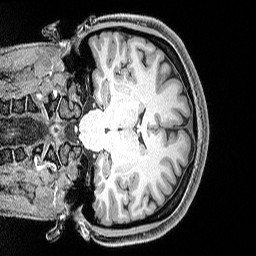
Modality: T1w
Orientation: coronal
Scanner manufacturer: siemens
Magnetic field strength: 3 T
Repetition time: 2.53 s
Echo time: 0.00311 s